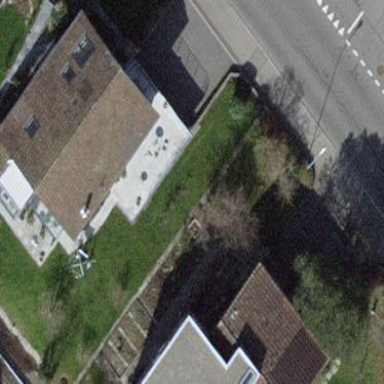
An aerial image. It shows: Detached building.